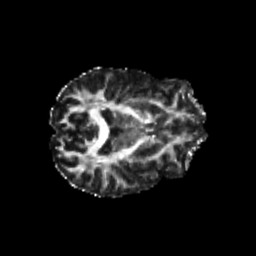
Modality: FA
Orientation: axial
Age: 22
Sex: female
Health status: healthy
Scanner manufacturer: philips
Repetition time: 7.39 s
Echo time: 0.08599 s